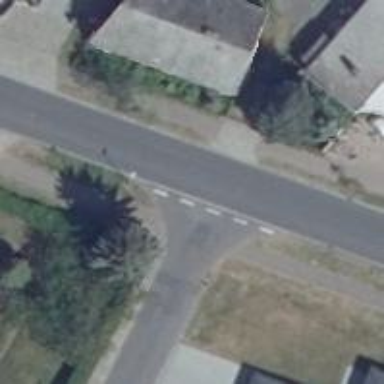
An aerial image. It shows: Residential road with asphalt surface. There are sidewalks on both sides of the road.